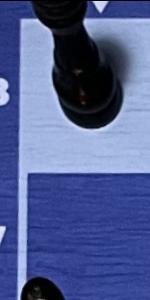
Label: Empty